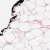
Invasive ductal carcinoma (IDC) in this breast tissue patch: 0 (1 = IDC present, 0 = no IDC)